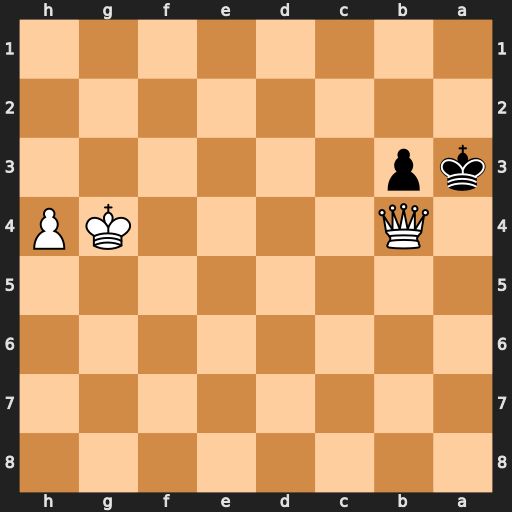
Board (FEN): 8/8/8/8/1Q4KP/kp6/8/8
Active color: b
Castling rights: -
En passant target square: -
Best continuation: Kxb4 h5 b2 h6 b1=Q